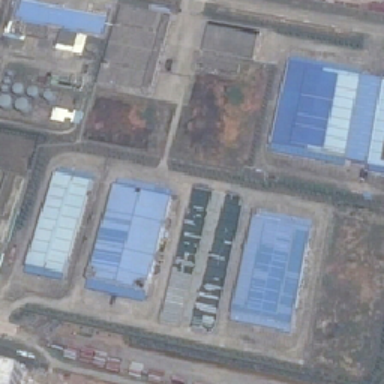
Some buildings and boarding quarters are located in some grey storage tanks and industrial areas .